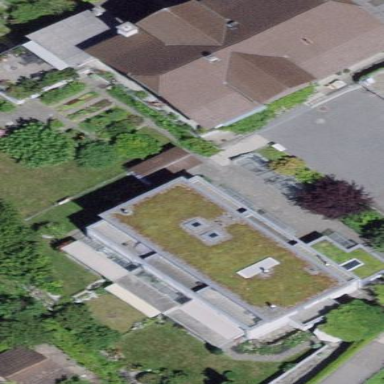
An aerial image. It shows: Building featuring apartments with half-hipped roof.